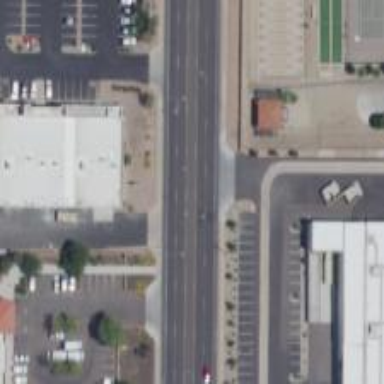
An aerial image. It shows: Secondary road with asphalt surface.